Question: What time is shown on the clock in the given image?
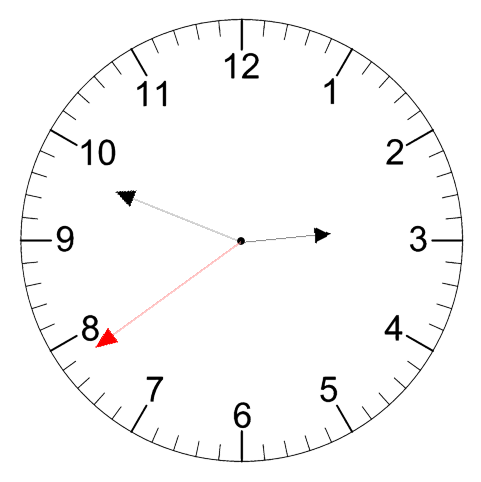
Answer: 02:48:39